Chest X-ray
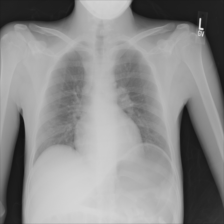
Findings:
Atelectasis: negative
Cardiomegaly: negative
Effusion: negative
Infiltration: negative
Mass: negative
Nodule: negative
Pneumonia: negative
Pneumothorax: negative
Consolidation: negative
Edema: negative
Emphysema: negative
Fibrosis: negative
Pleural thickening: negative
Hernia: negative